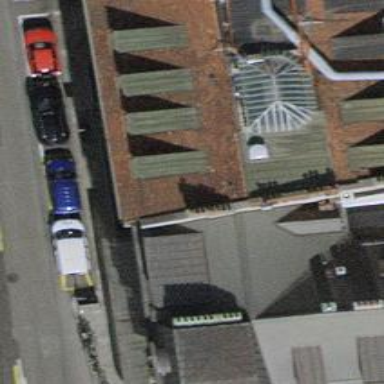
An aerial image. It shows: Restaurant.